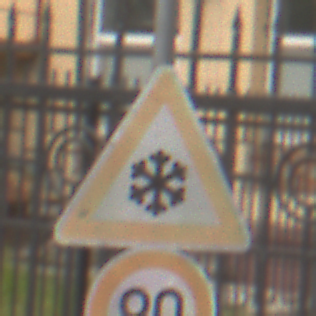
Verkehrszeichen: SchneeOderEisglaette
Zusatzzeichen unten: Geschwindigkeit90
Umgebung: Outdoor, Urban
Tageszeit: MorningAfternoon
Wetter: Overcast
Licht: Natural
Jahreszeit: NotSpecified
Kontrast: LowContrast